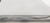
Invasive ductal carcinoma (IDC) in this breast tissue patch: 0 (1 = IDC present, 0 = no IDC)